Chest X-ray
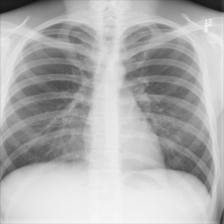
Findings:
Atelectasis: negative
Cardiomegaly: negative
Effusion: negative
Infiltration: negative
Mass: negative
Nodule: negative
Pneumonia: negative
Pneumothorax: negative
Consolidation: negative
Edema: negative
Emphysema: negative
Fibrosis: negative
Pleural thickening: negative
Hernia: negative